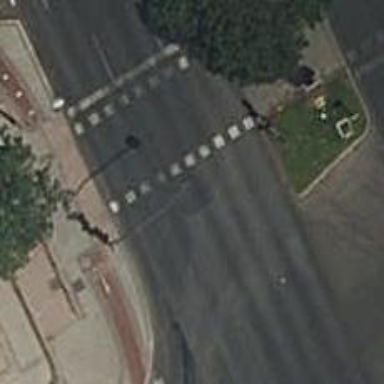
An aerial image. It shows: Road with traffic signals and zebra crossing with traffic signals.